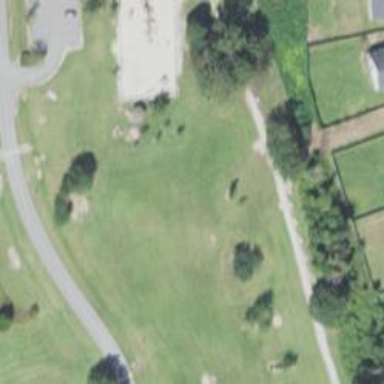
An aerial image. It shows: Disc golf basket.